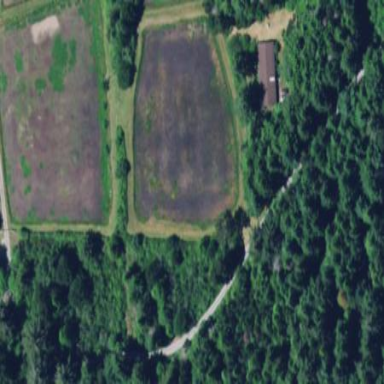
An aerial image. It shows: Farmland with cranberries as the crop.